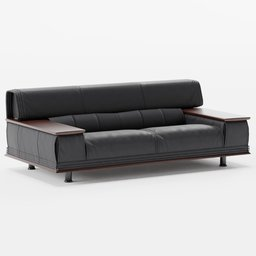
Label: furniture